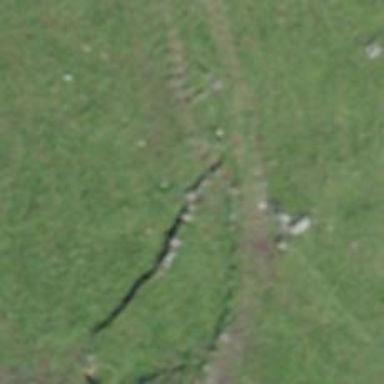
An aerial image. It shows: Wall made of dry stone.